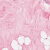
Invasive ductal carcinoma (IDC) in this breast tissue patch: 0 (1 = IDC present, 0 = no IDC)